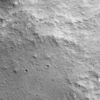
Label: not_dusty